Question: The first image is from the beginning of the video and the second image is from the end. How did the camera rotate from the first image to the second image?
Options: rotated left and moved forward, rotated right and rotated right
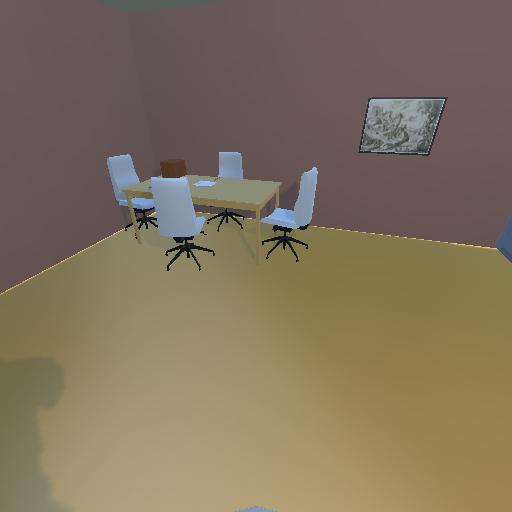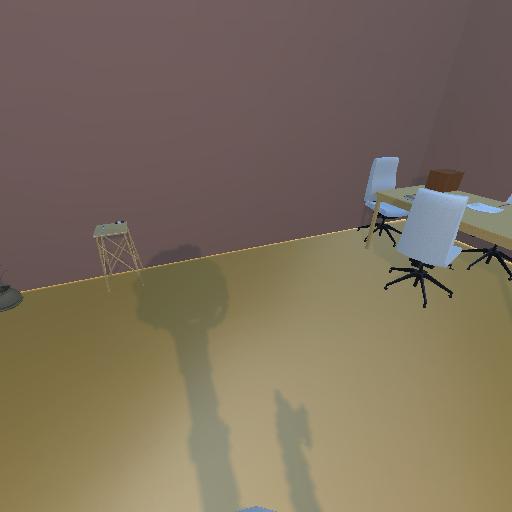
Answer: rotated left and moved forward